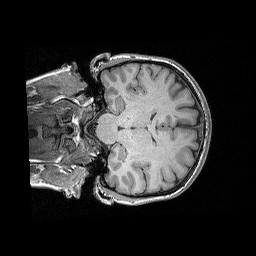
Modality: T1w
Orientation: coronal
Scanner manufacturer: siemens
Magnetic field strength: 3 T
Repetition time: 2.3 s
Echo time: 0.00298 s